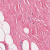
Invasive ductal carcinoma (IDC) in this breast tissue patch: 0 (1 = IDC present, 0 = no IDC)